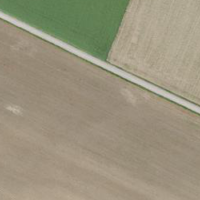
EUNIS habitat code: 52
Species observed at this site:
Certhia brachydactyla
Corvus corone
Grus grus
Cyanistes caeruleus
Anas platyrhynchos
Sturnus vulgaris
Emberiza citrinella
Corvus frugilegus
Turdus viscivorus
Fringilla coelebs
Buteo buteo
Coloeus monedula
Gallinago gallinago
Passer montanus
Columba palumbus
Chroicocephalus ridibundus
Alauda arvensis
Parus major
Erithacus rubecula
Milvus milvus
Pica pica
Falco tinnunculus